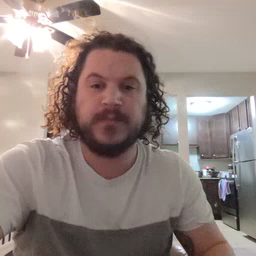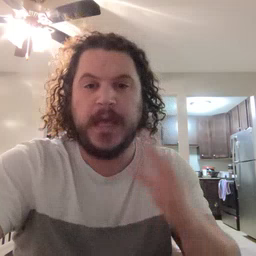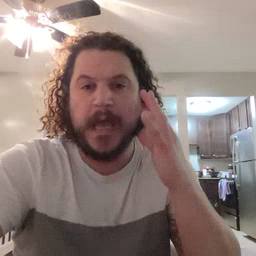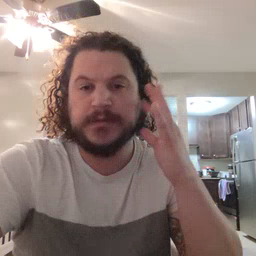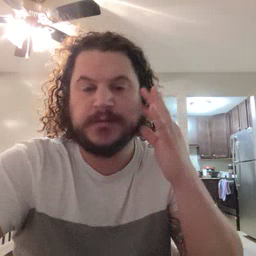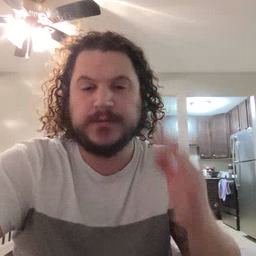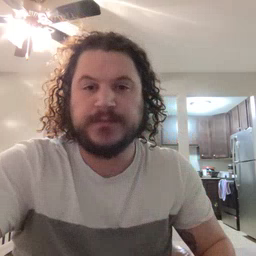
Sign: cat